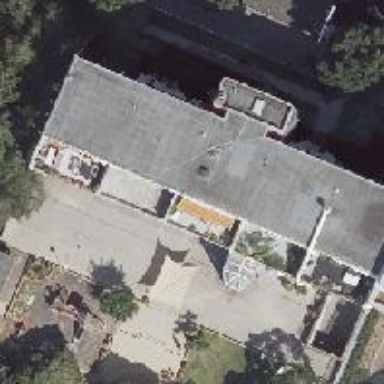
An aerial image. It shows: Kindergarten.